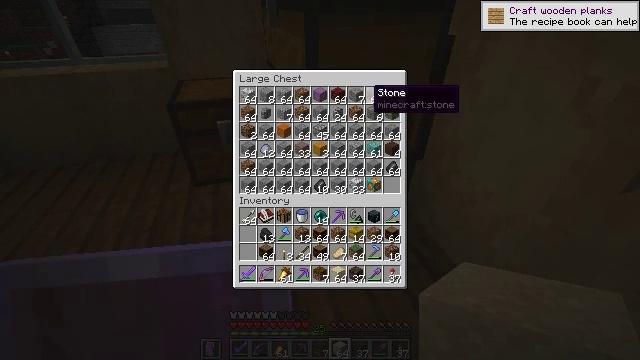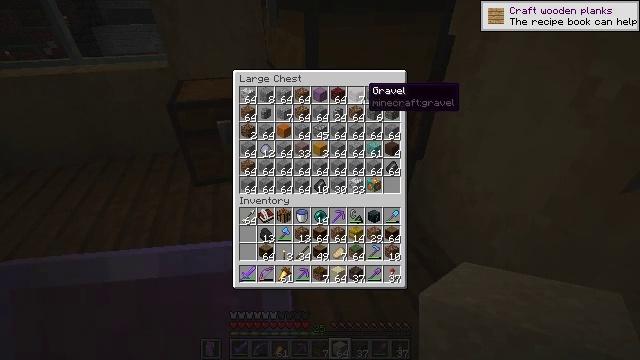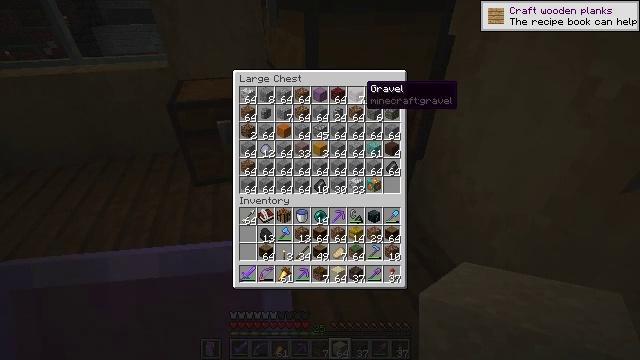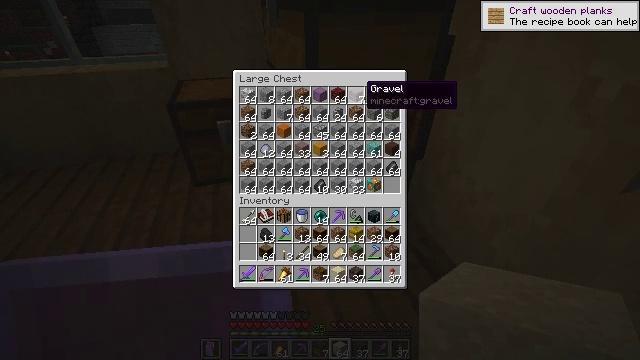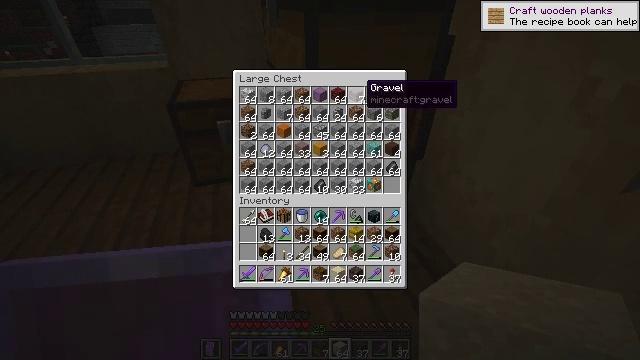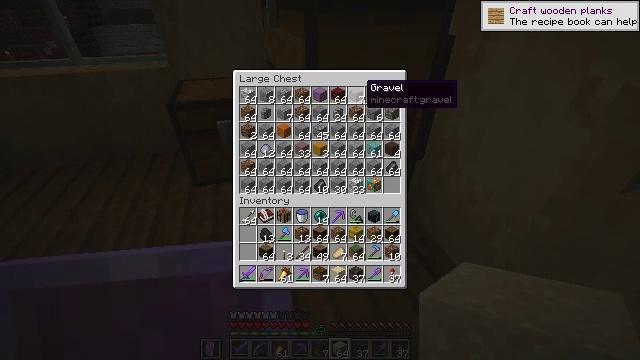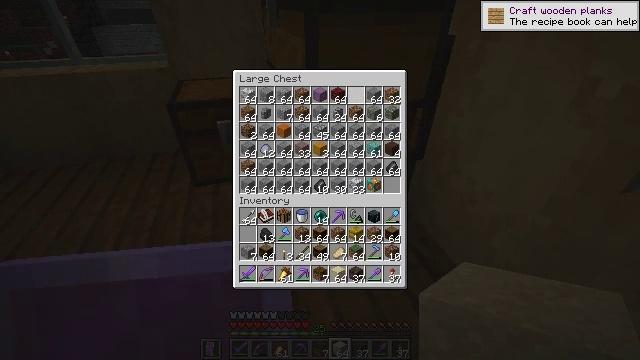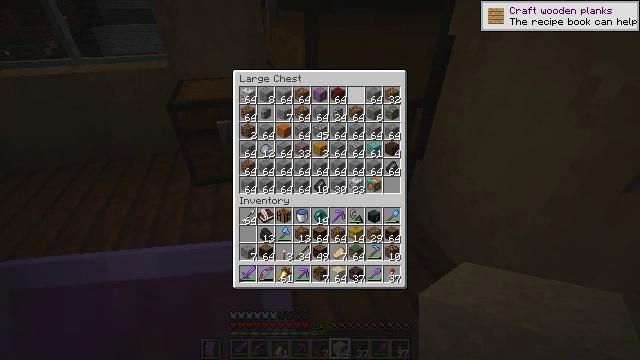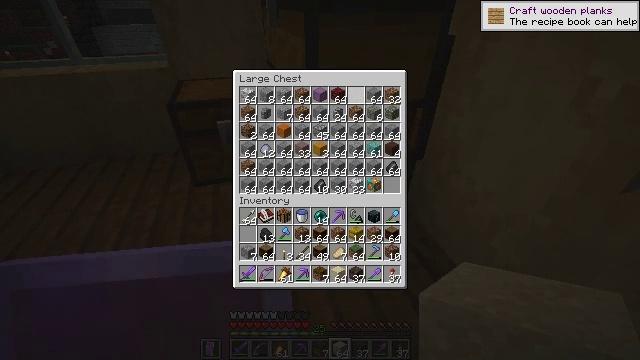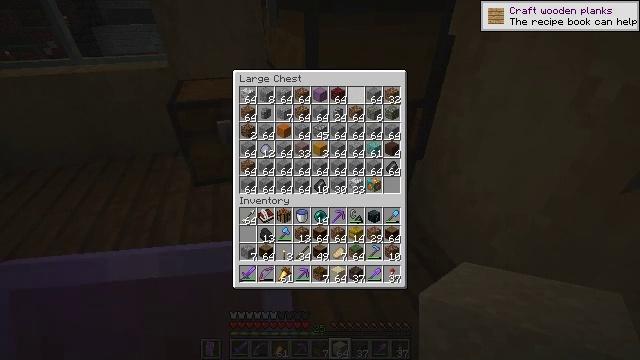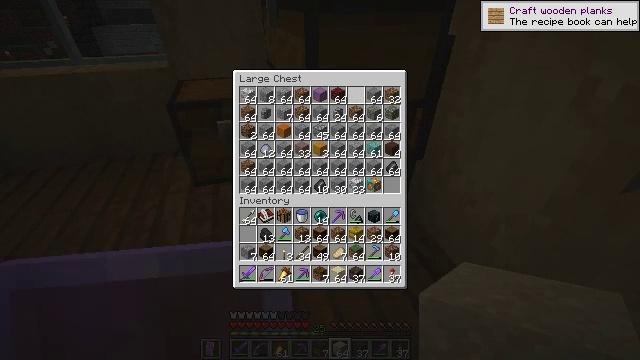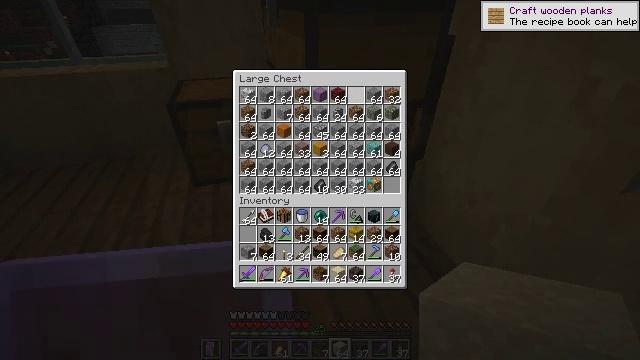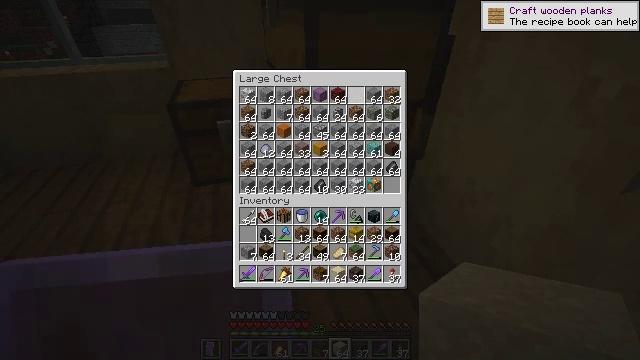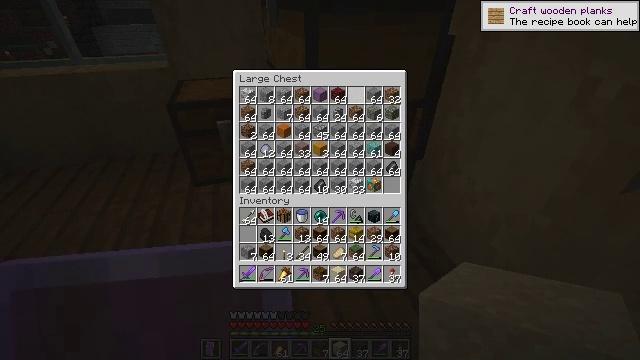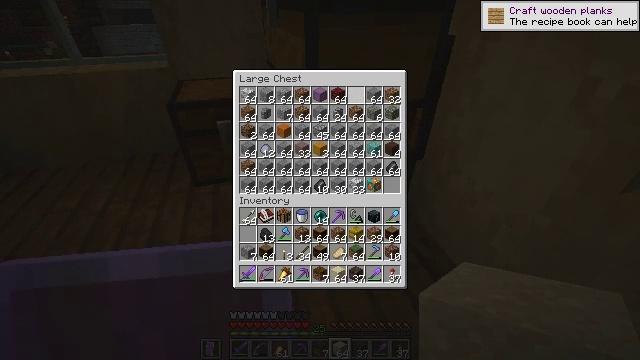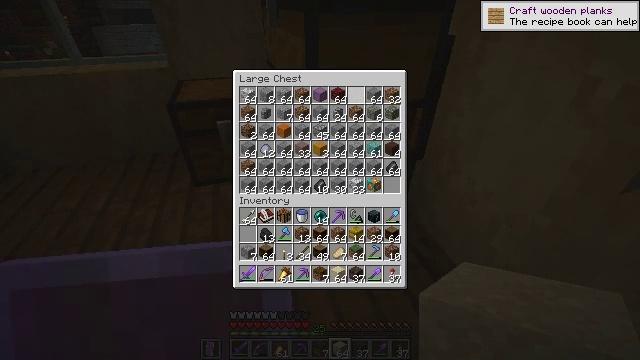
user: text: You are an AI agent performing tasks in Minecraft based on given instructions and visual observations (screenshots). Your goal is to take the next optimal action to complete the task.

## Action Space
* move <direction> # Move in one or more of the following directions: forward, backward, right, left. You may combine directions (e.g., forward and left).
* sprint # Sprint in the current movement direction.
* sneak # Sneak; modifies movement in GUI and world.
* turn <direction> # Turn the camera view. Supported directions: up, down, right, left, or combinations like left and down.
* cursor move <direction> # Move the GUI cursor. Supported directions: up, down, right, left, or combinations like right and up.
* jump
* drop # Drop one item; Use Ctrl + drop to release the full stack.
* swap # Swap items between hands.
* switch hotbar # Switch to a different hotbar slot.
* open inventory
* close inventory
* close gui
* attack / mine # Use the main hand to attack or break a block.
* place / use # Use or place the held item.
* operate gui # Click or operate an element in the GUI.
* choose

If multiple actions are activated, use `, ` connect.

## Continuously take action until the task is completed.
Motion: motion action
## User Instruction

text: Get brown dye by crafting with cocoa beans.
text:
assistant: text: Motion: sneak
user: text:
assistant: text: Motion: sneak
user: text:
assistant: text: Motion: sneak
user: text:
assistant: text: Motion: sneak
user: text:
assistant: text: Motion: sneak
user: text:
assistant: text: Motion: sneak, operate gui
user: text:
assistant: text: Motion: sneak, operate gui
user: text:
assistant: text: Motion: sneak
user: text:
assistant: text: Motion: sneak
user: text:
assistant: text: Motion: sneak
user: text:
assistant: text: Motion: sneak
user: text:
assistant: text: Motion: sneak
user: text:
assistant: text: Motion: sneak
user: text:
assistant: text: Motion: sneak
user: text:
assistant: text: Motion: sneak
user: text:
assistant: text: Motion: sneak
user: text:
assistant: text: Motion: sneak
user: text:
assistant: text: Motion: sneak
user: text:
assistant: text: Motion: sneak
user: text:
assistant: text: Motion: sneak
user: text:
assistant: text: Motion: no_op
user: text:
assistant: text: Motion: no_op
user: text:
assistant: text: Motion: no_op
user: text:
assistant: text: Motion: no_op
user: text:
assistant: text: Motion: no_op
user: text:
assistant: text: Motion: no_op
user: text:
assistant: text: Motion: no_op
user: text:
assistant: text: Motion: no_op
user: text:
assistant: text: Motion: no_op
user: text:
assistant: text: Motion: no_op